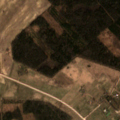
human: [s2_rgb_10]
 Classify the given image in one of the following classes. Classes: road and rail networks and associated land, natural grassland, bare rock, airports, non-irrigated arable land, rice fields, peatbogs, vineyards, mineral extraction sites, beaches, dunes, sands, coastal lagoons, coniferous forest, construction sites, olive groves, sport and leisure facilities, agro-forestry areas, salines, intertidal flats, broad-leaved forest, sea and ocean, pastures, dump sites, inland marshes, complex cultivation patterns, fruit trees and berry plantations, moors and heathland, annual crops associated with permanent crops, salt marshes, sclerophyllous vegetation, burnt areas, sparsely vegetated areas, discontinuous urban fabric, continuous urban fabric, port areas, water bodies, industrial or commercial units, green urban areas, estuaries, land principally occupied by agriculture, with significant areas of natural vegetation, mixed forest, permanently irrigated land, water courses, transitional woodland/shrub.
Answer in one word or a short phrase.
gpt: non-irrigated arable land, pastures, complex cultivation patterns, coniferous forest, mixed forest, transitional woodland/shrub